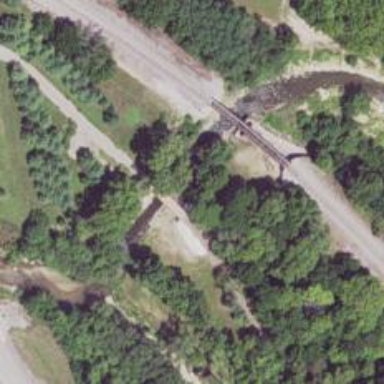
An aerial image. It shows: Abandoned railway.